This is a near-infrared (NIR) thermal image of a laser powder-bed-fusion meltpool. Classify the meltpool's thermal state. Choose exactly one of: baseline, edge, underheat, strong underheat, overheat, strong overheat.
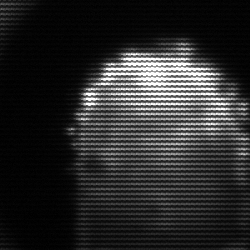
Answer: baseline